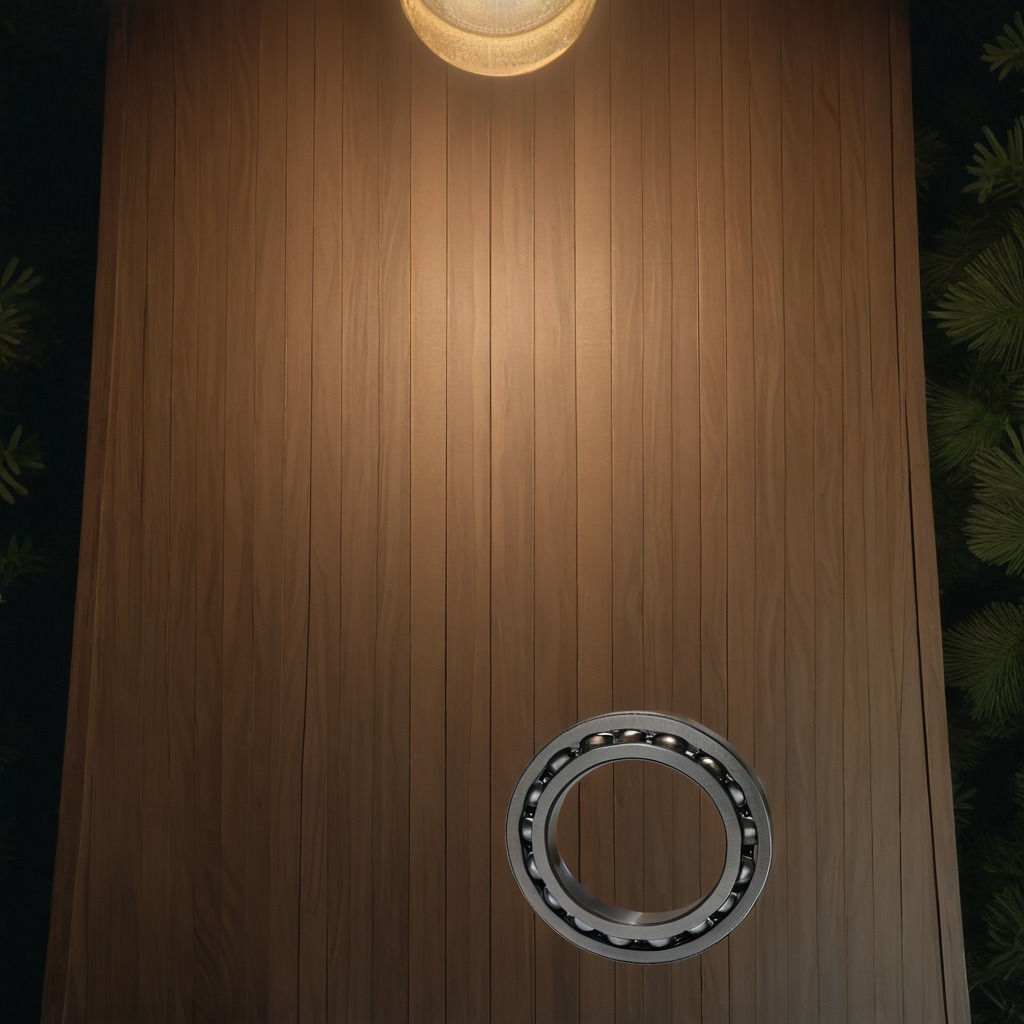
A metal ball bearing is lying on a wooden table inside a jungle field workshop tent at night.